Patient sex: M
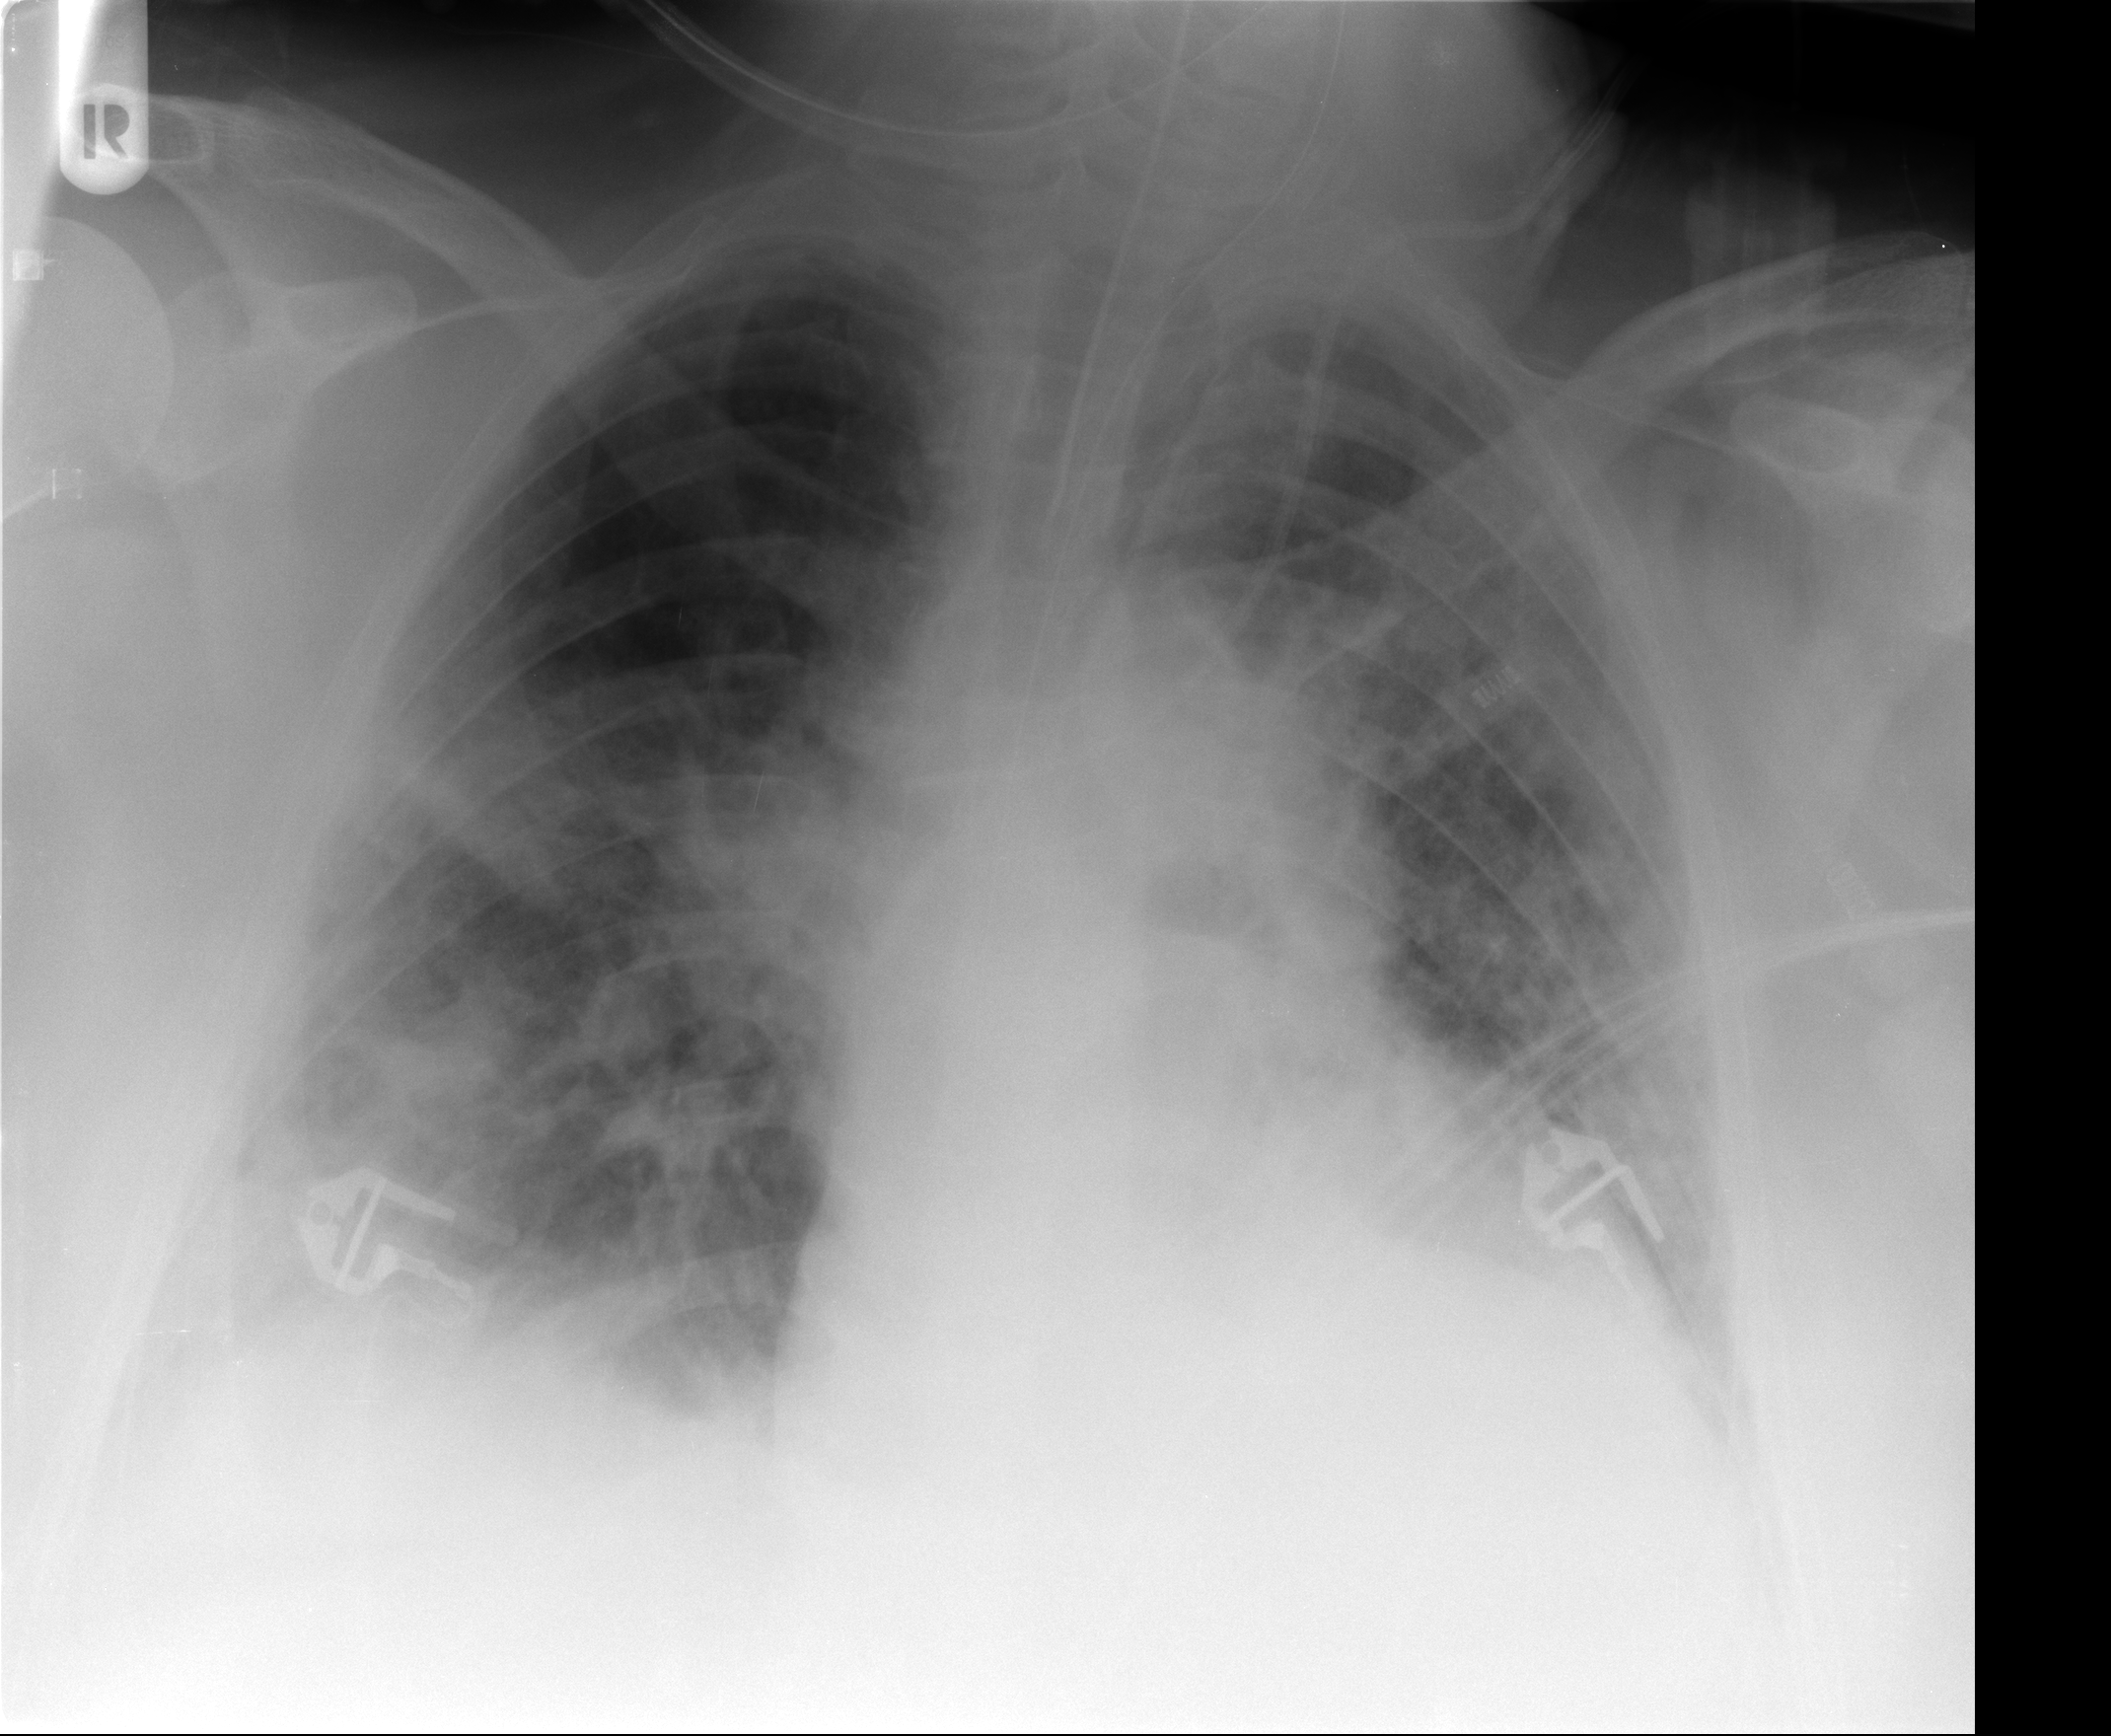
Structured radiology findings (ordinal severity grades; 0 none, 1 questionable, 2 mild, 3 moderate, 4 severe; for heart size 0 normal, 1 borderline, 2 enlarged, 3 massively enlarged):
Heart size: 0
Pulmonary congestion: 2
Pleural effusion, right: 2
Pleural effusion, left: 1
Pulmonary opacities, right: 3
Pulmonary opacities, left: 3
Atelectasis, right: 2
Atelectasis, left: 2